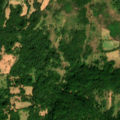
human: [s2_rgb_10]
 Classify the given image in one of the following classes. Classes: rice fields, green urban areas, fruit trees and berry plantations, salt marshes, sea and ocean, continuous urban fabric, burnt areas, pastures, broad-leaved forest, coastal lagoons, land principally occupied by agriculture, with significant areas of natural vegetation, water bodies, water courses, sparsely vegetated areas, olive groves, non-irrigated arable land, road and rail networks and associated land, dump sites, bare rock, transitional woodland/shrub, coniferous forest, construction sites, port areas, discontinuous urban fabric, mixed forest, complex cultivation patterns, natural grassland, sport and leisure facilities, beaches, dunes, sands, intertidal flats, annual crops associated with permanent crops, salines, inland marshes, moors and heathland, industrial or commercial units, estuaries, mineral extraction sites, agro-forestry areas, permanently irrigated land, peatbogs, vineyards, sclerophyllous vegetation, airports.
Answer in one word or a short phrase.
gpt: land principally occupied by agriculture, with significant areas of natural vegetation, broad-leaved forest